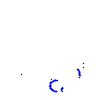
Particle: kaon